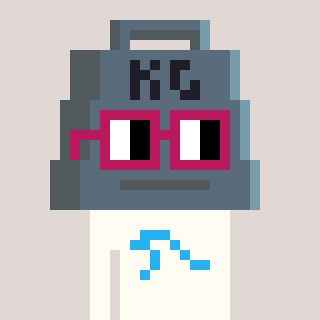
a pixel art character with square dark red glasses, a weight-shaped head and a grayscale-colored body on a warm background